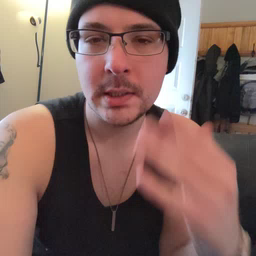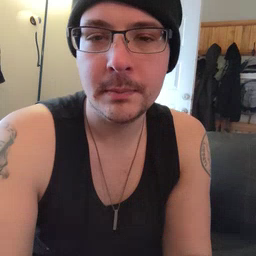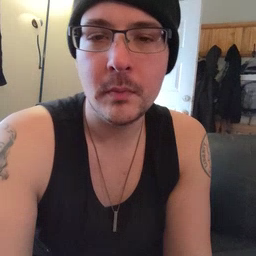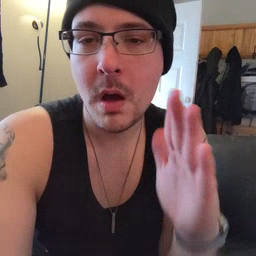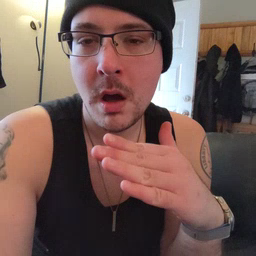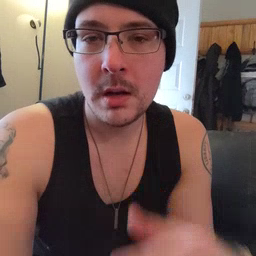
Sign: on